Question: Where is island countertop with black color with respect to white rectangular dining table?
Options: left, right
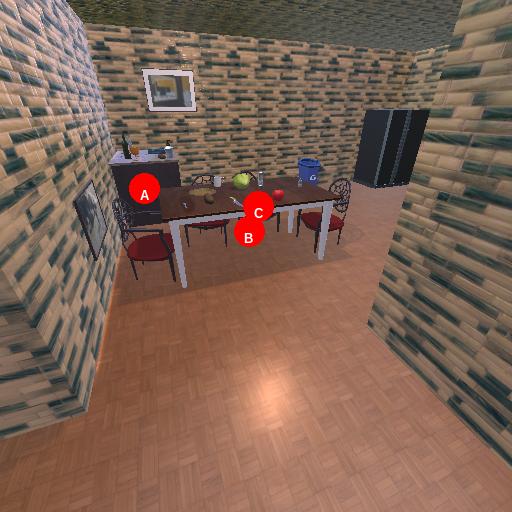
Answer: left